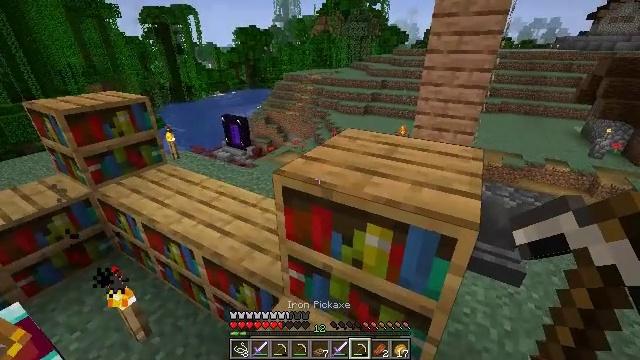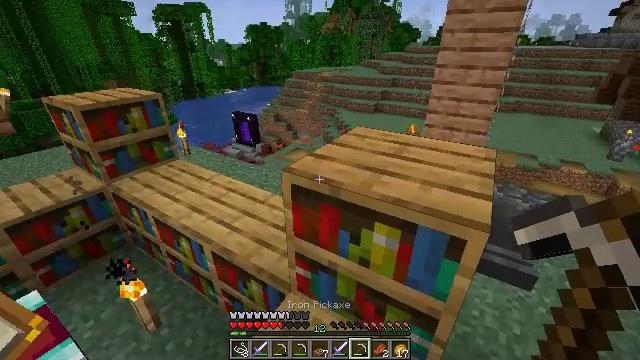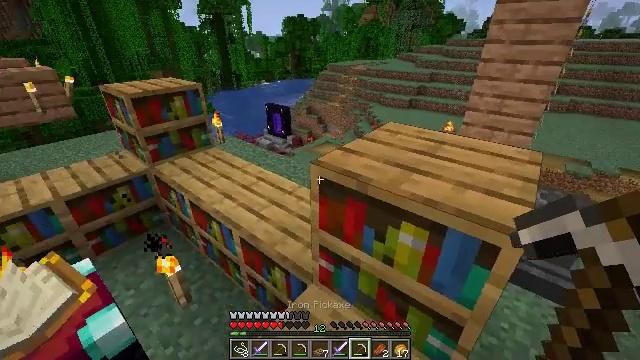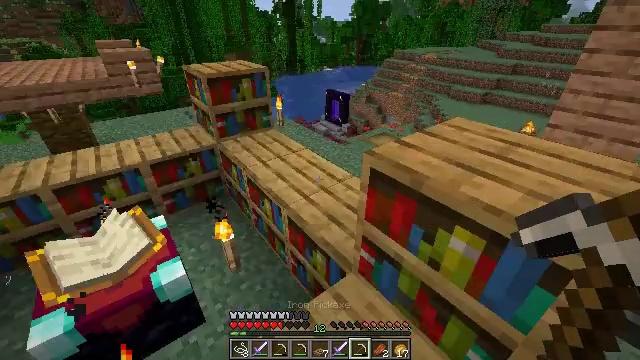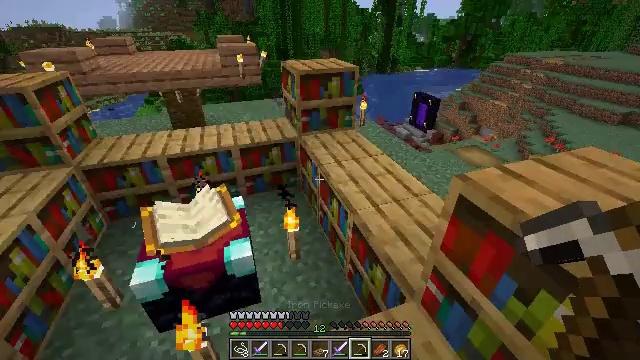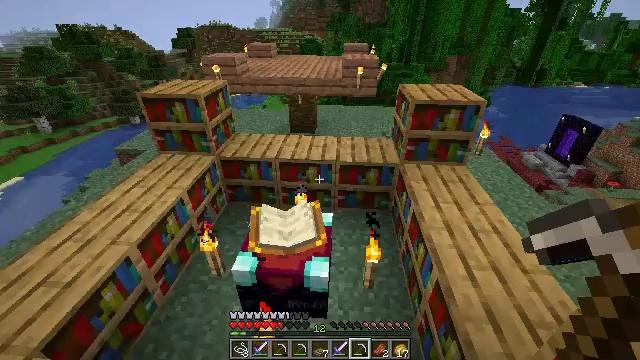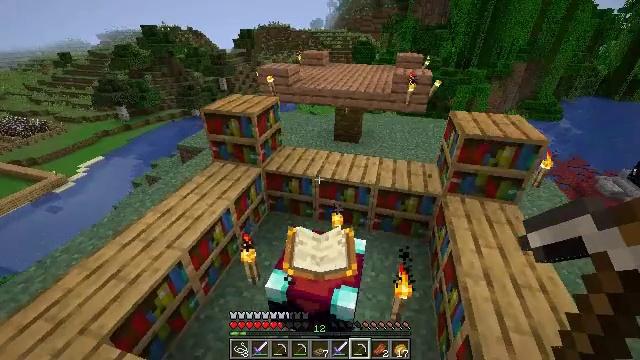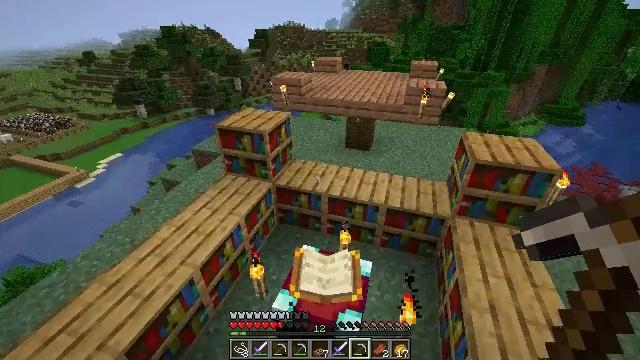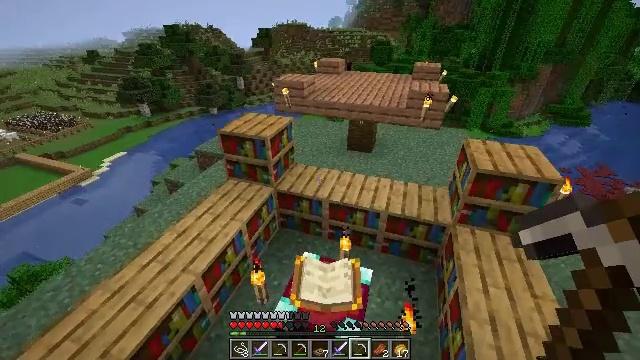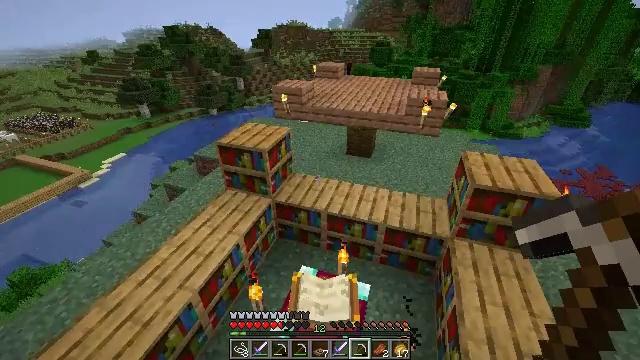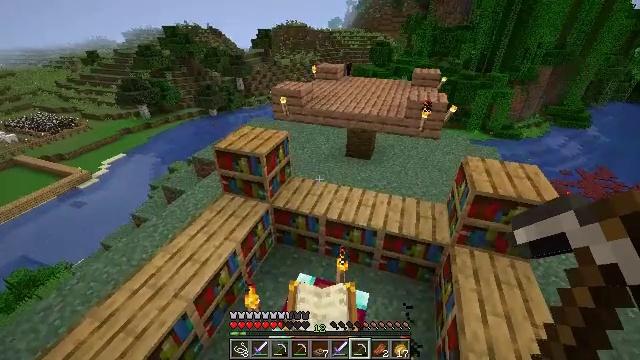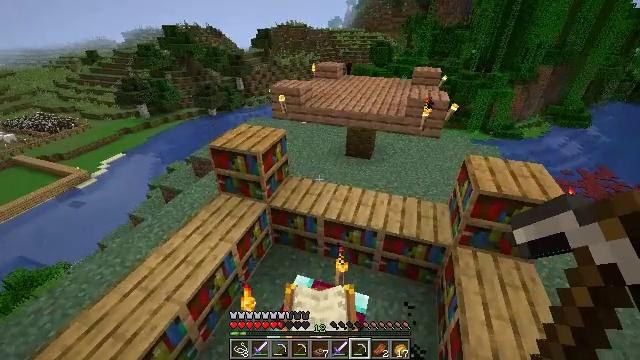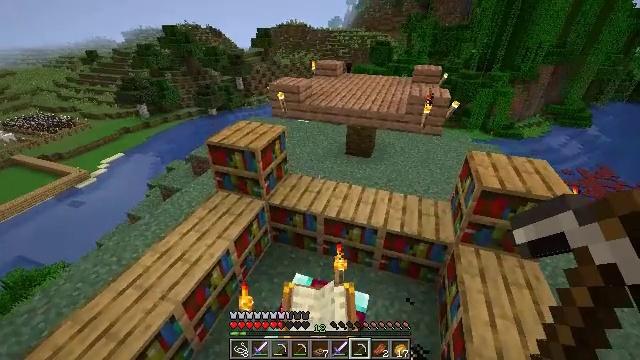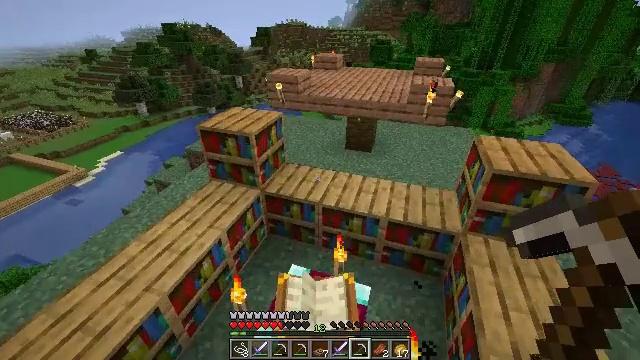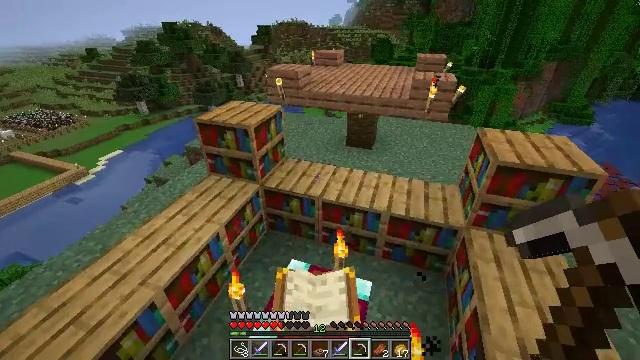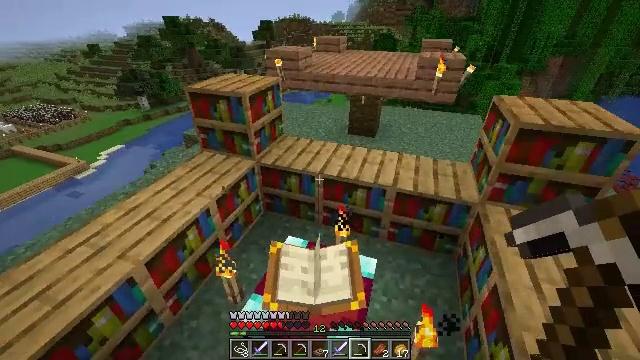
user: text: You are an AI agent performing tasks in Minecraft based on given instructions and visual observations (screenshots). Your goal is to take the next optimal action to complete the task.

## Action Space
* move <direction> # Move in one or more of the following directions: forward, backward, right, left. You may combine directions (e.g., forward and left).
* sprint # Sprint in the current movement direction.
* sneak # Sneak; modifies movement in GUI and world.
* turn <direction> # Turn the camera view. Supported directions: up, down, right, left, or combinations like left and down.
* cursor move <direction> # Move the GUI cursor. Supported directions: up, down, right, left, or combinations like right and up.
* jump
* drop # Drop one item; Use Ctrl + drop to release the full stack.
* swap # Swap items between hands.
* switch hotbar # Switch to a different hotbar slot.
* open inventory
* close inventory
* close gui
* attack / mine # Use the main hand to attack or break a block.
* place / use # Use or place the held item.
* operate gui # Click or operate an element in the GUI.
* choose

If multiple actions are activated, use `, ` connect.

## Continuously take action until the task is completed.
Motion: motion action
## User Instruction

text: Mine the torch on the wall.
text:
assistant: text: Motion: turn left
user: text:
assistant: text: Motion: turn left and down
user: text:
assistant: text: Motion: turn left and down
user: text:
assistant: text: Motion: move forward, turn left
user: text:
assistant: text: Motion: move forward, turn left, jump
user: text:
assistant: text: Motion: move forward, turn left, jump
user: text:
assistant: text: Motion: move forward, turn left, jump
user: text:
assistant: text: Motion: jump
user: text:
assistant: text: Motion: jump
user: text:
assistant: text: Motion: no_op
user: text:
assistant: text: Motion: no_op
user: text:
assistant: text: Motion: no_op
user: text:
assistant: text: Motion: no_op
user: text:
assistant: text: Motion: no_op
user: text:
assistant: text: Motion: no_op
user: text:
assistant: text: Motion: turn left and down
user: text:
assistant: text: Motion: turn left
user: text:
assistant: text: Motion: turn left
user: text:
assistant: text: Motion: turn left
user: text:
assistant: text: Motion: no_op
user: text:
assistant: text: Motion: no_op
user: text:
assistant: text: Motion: no_op
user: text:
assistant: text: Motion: move forward
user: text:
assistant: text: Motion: move forward
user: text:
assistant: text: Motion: move forward
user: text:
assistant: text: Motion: move forward, jump
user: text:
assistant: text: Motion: move forward, jump
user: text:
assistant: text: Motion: move forward, jump
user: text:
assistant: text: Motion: no_op
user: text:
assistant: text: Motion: no_op